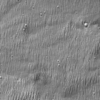
Label: not_dusty